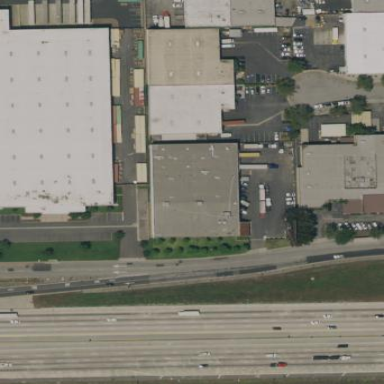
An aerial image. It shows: Warehouse building.